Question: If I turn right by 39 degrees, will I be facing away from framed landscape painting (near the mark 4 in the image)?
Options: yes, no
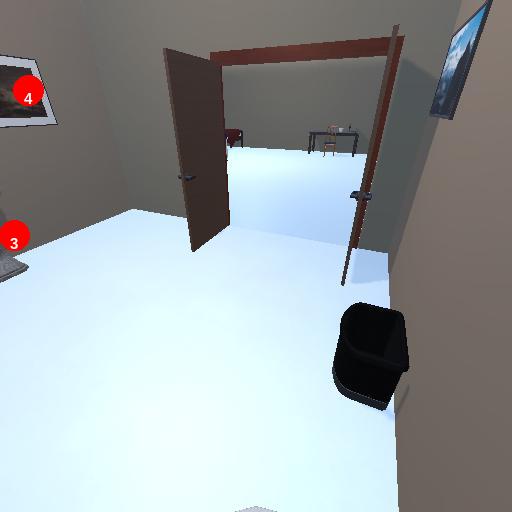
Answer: yes